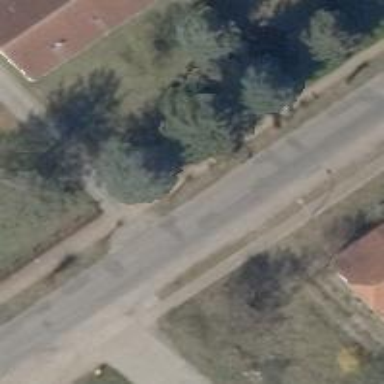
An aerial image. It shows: Secondary road with asphalt surface and sidewalks on both sides.